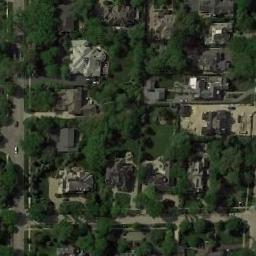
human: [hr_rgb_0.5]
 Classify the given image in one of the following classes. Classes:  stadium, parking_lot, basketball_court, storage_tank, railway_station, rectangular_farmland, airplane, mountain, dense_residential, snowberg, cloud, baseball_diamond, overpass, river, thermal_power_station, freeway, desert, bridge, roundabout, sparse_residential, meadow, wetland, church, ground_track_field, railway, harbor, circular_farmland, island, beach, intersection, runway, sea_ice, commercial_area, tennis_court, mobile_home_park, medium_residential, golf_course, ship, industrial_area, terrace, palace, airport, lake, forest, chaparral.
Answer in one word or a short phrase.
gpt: medium_residential